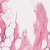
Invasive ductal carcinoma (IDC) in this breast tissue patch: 0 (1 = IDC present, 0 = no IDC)